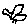
Label: bird